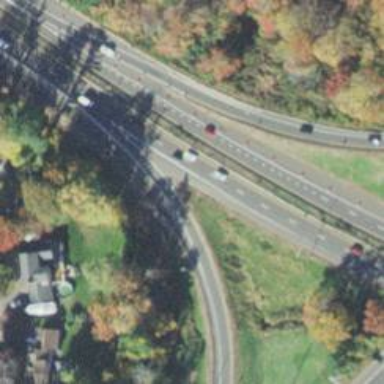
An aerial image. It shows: Motorway.